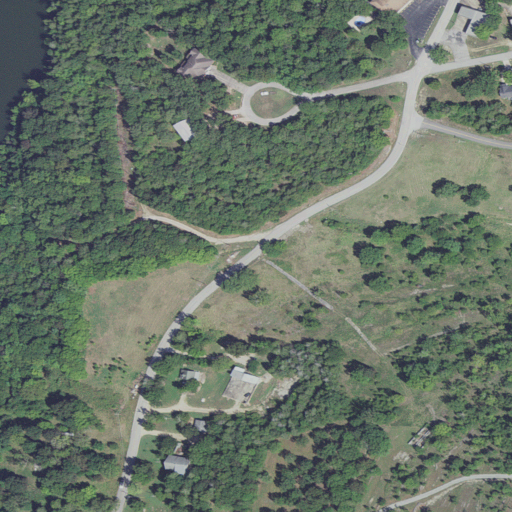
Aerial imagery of valley in Arkansas named Wilcox Hollow containing deciduous forest, mixed forest, low intensity development, pasture, open development, medium intensity development, open water, grassland, and high intensity development